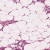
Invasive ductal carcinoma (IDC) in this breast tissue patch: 0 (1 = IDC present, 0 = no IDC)